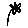
Label: flower